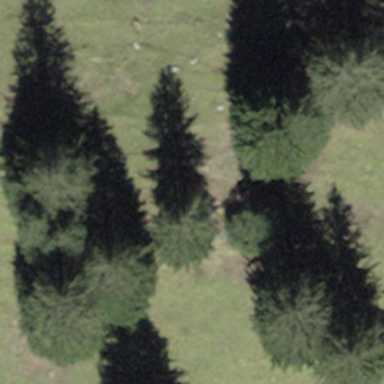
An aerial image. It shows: Forest area.